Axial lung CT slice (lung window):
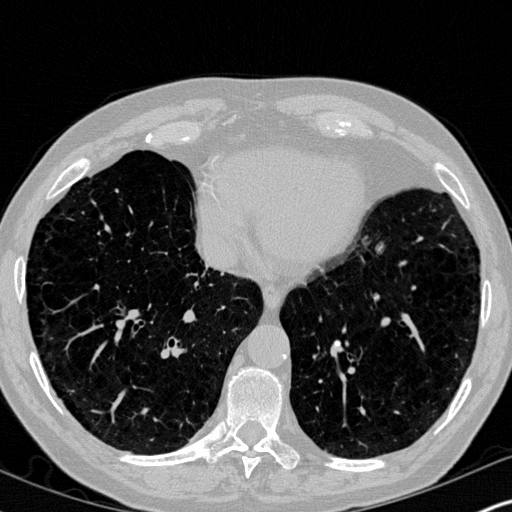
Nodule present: no